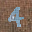
Label: 4